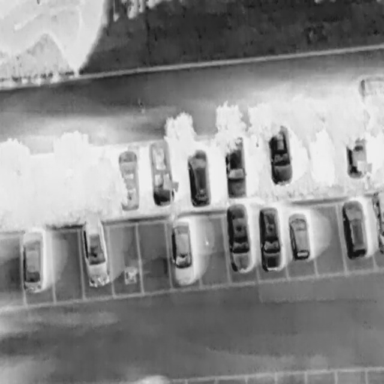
There are 13 Cars in the infrared image.